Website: macys
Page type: gifting
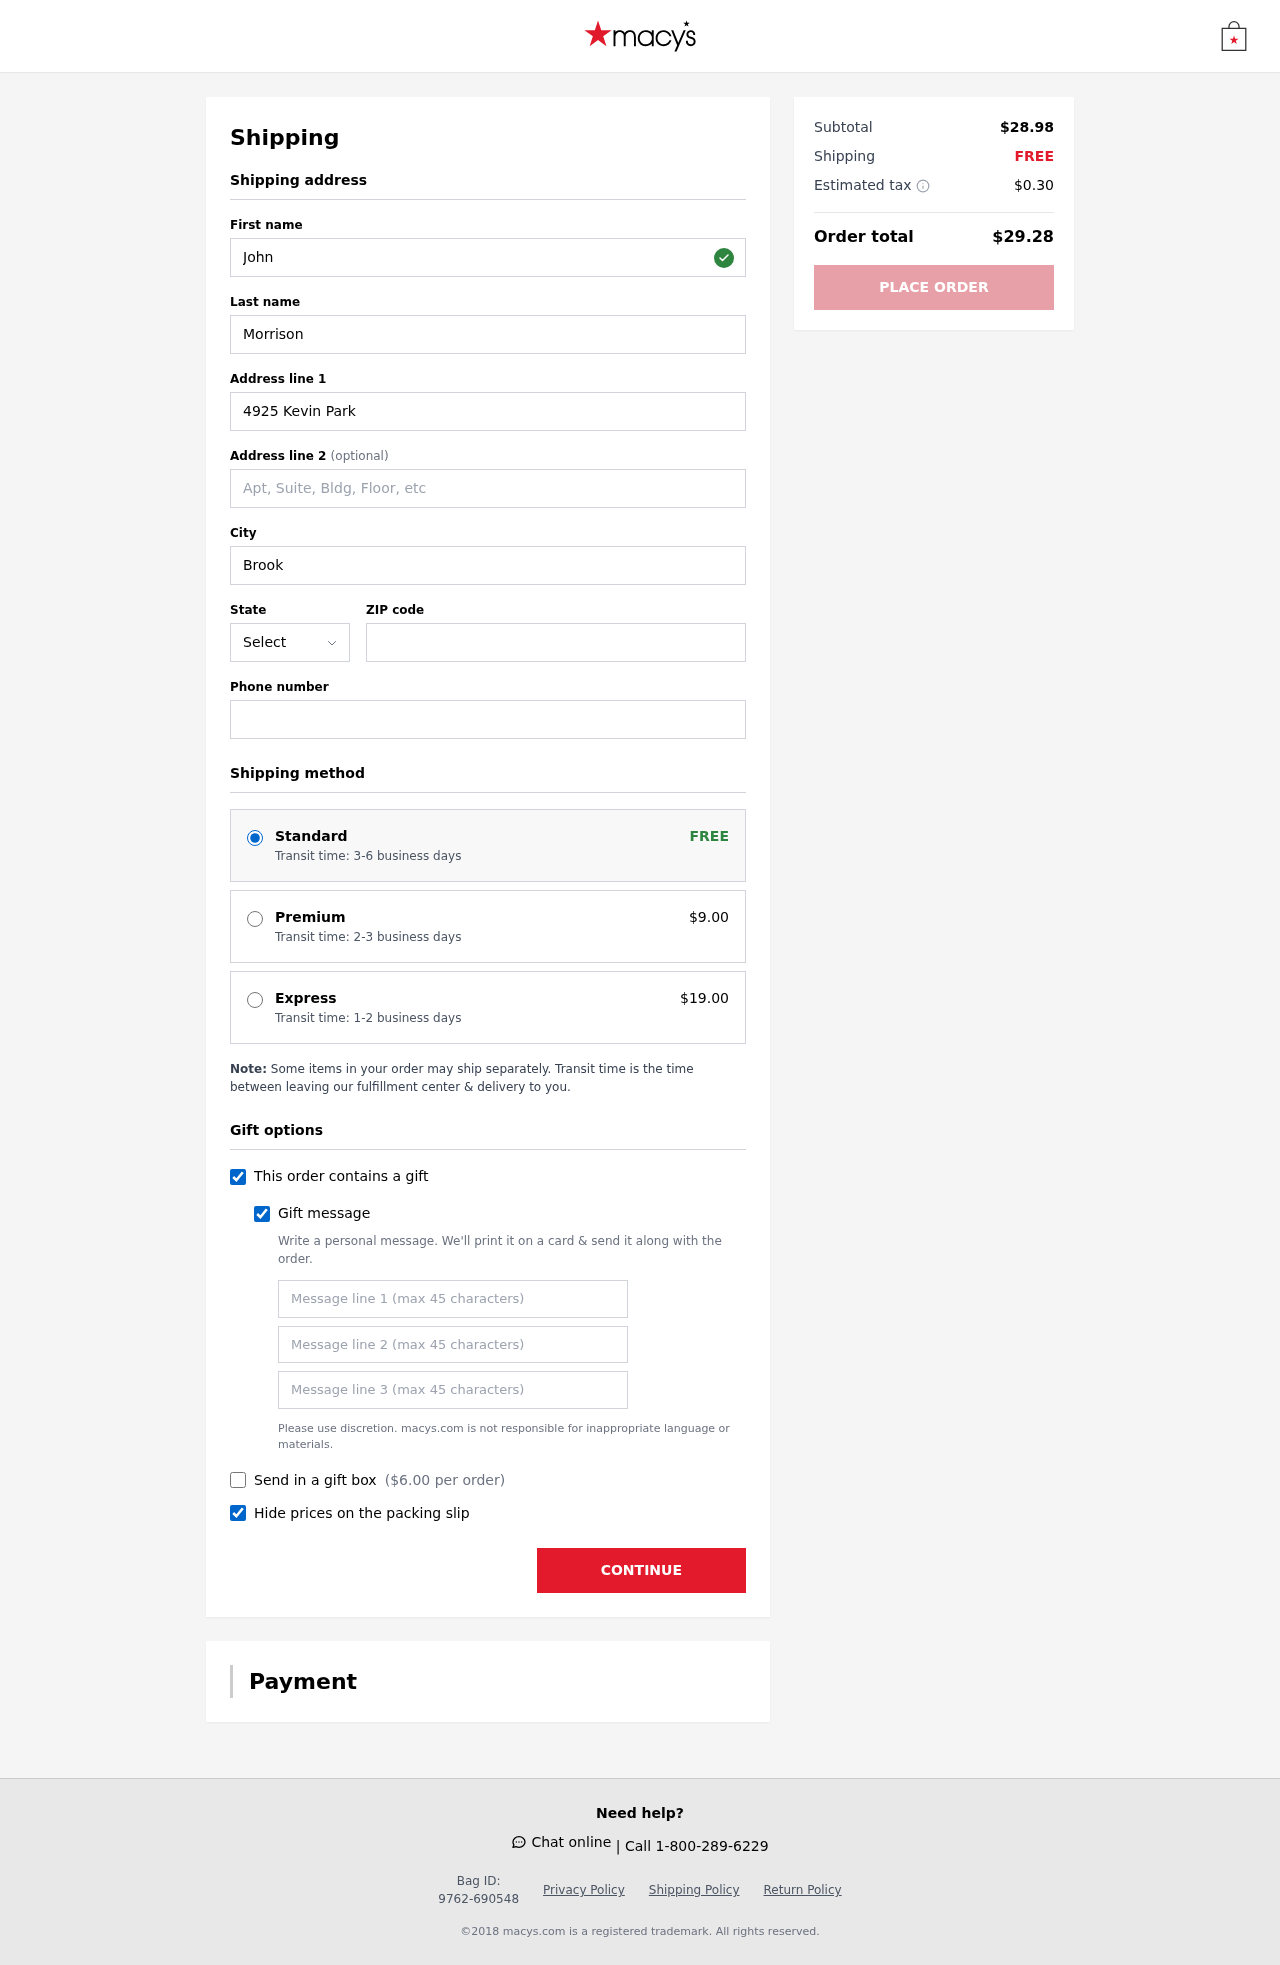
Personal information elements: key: PII_STATE_ABBR
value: NC
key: PII_FIRSTNAME
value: John
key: PII_LASTNAME
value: Morrison
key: PII_STREET
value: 4925 Kevin Park
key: PII_CITY
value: Brookeside
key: PII_POSTCODE
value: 59975
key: PII_PHONE
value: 3137570497
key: PII_GIFT_MESSAGE
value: Hey Amy, I thought you could use a little extra warmth and cheer this season! I found this lovely candle that reminds me of cozy nights and holiday magic. Enjoy every flicker!  John
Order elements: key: ORDER_SHIPPING_STANDARD
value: Transit time: 3-6 business days
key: ORDER_SHIPPING_PREMIUM
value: Transit time: 2-3 business days
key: ORDER_SHIPPING_PREMIUM_PRICE
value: $9.00
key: ORDER_SHIPPING_EXPRESS
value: Transit time: 1-2 business days
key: ORDER_SHIPPING_EXPRESS_PRICE
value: $19.00
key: ORDER_GIFT_BOX_PRICE
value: $6.00
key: ORDER_SUBTOTAL
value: $28.98
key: ORDER_SHIPPING_COST
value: FREE
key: ORDER_TAX
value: $0.30
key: ORDER_TOTAL
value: $29.28